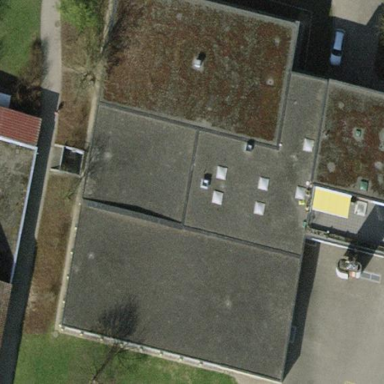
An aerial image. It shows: School building with swimming pool on the leisure land. The school offers swimming as sport activity.